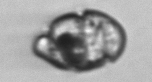
Label: Proterythropsis